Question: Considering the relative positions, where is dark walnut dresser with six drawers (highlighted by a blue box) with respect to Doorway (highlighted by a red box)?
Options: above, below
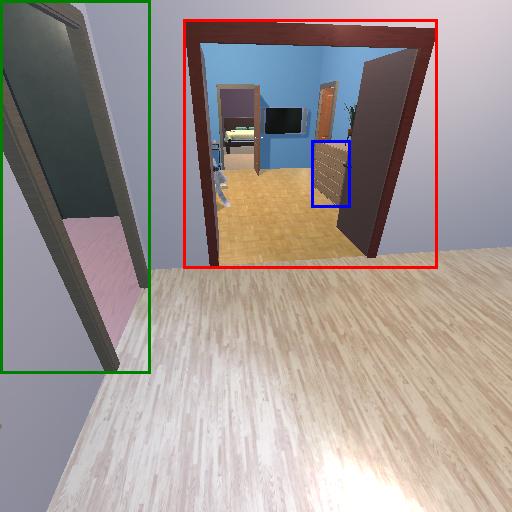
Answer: above